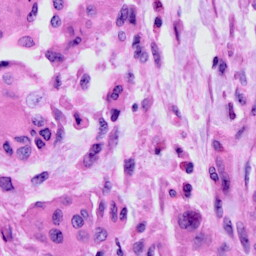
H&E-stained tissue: Cervix